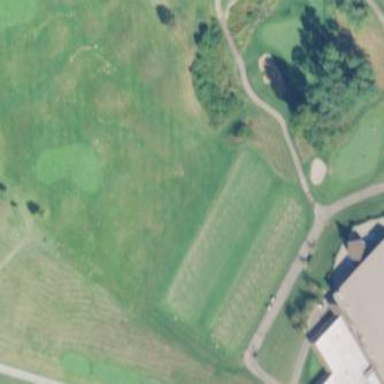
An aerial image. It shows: Grassy area designated as golf tee.